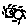
Label: sun